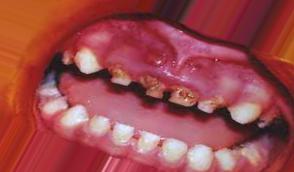
Condition: Caries